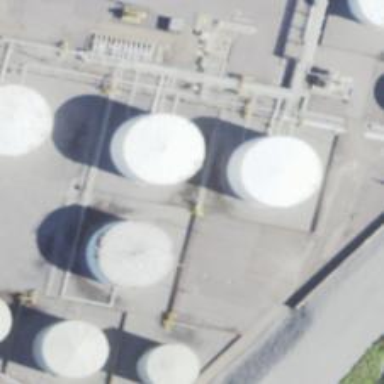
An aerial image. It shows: Storage tank with man-made structure.